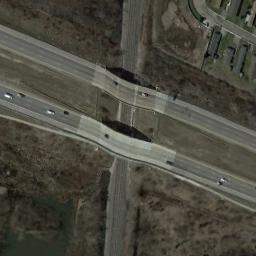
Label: overpass